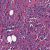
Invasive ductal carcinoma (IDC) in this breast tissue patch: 1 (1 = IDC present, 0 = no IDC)